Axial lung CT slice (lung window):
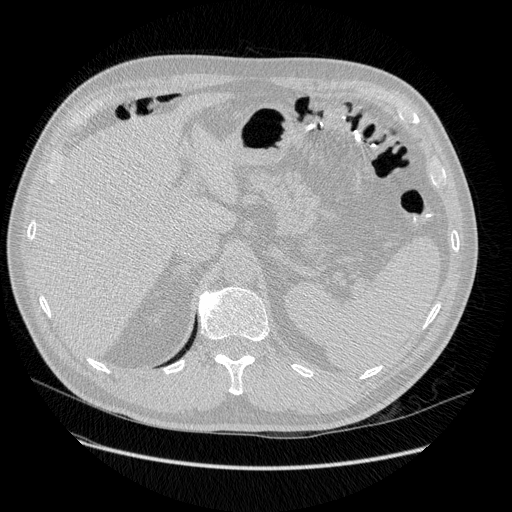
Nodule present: no